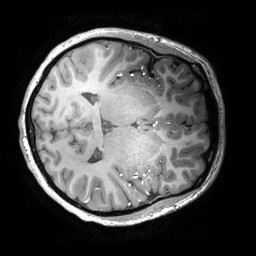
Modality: T1w
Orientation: axial
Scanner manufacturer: philips
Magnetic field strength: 7 T
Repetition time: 0.008 s
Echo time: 0.001974 s